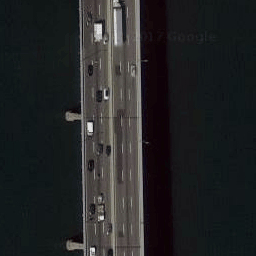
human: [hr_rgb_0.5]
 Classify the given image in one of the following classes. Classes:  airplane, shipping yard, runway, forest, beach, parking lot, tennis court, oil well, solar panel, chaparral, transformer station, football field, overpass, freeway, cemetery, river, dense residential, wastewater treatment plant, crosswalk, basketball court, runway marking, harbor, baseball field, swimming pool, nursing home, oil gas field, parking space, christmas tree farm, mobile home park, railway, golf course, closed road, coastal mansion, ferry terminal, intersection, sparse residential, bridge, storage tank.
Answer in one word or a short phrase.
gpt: bridge